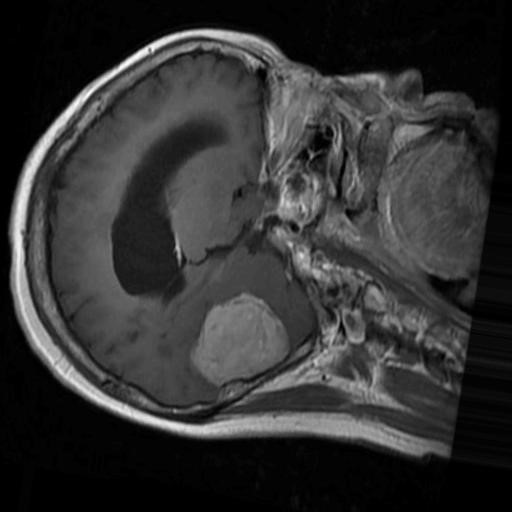
Label: brain_menin